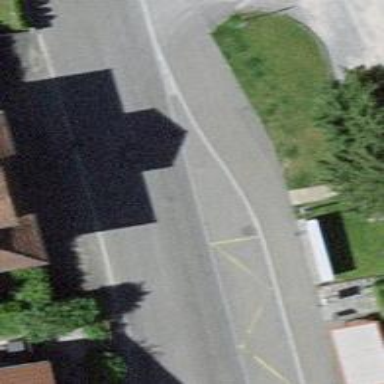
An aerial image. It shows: Bus stop equipped with public transport stop position.